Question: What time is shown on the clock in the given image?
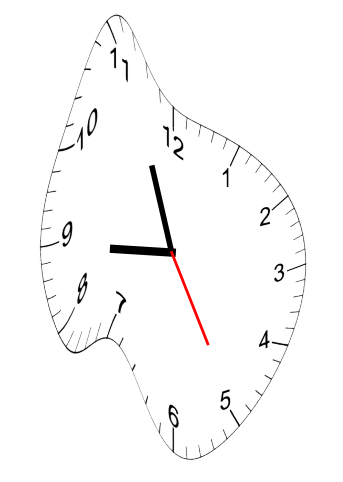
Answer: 08:56:25